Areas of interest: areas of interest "Library"
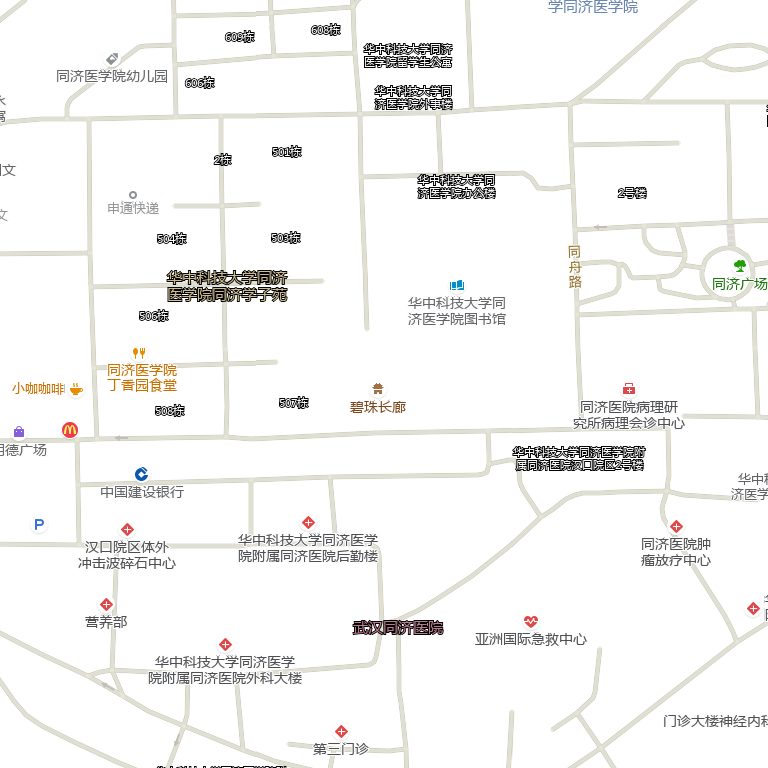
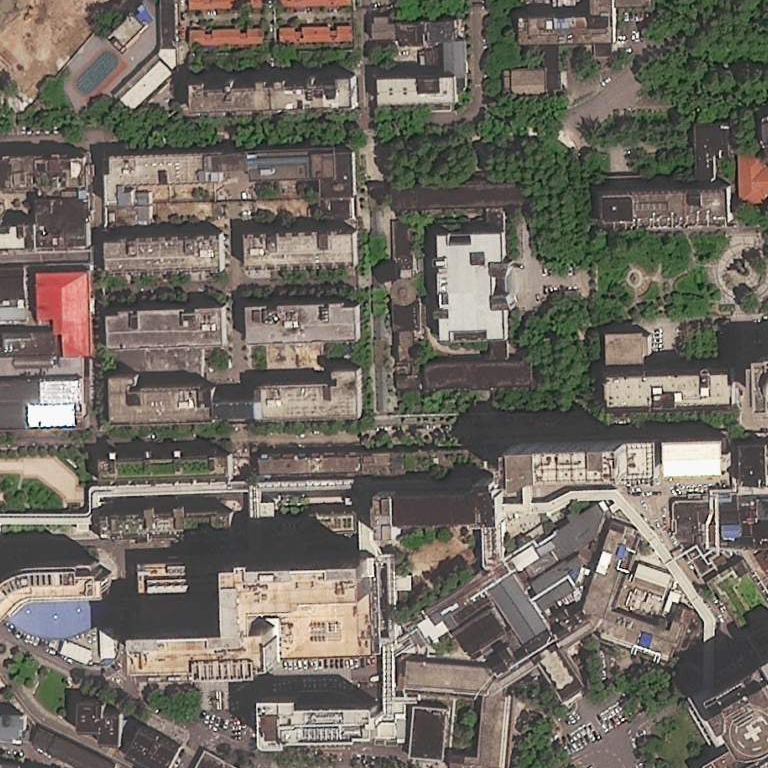